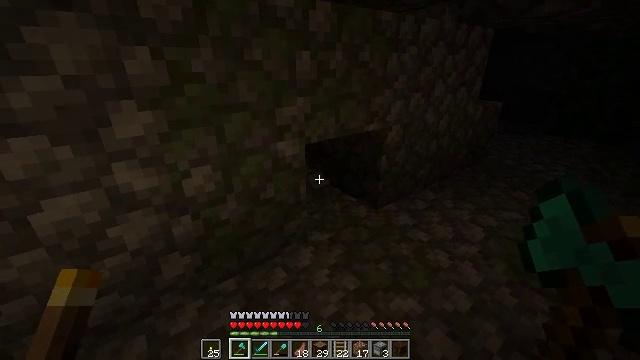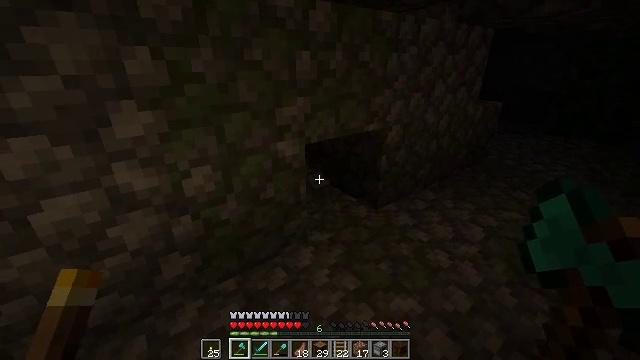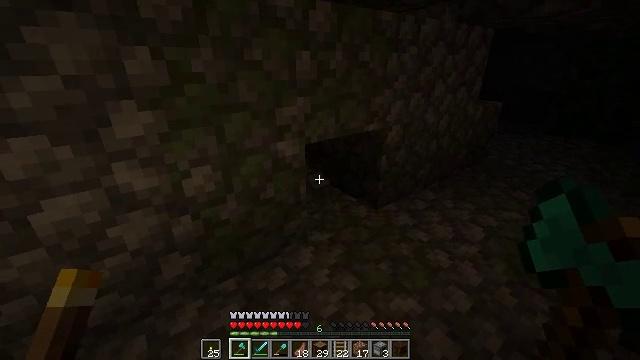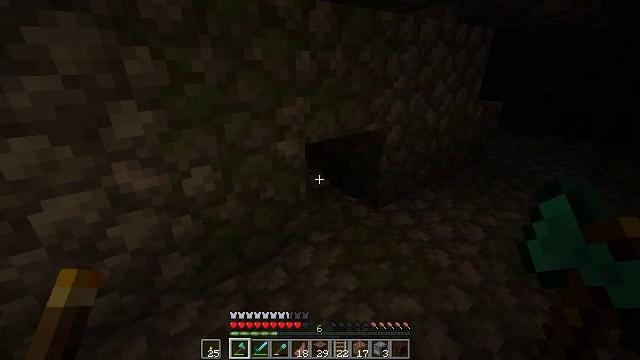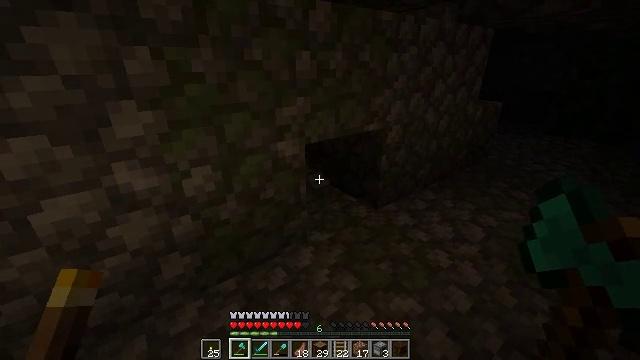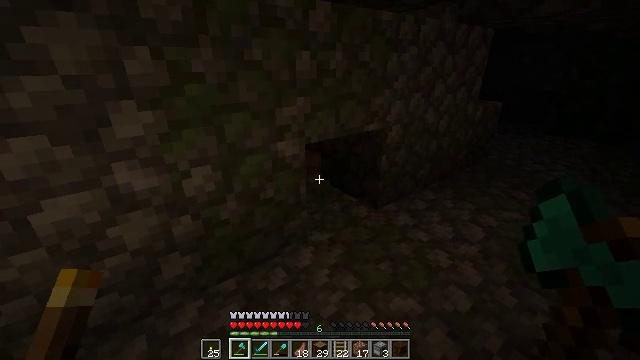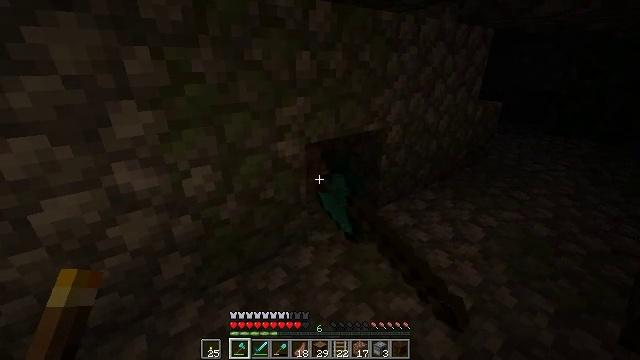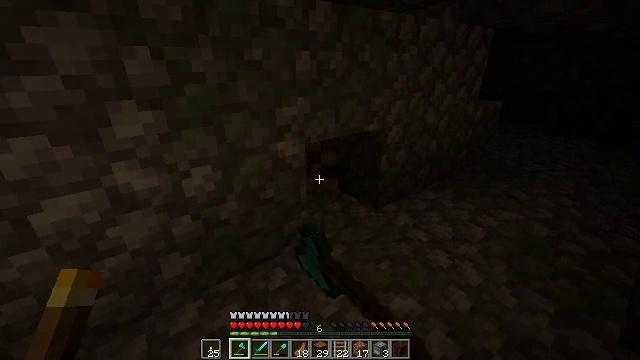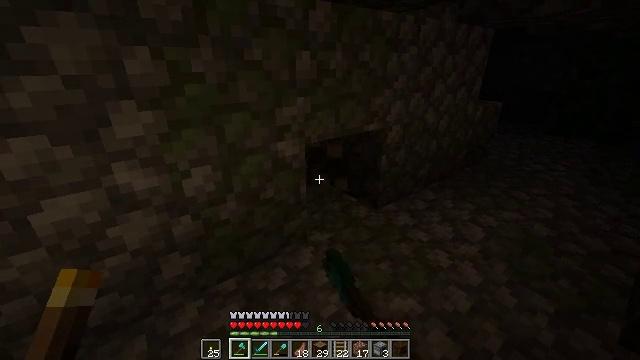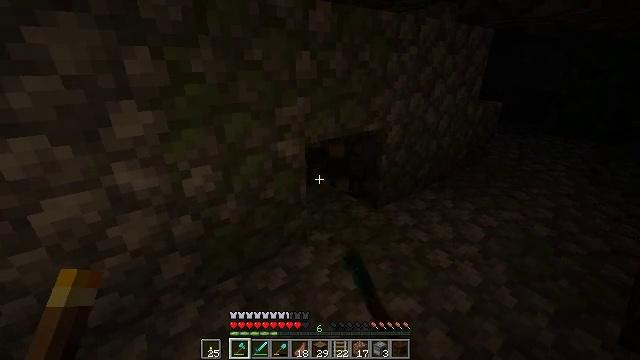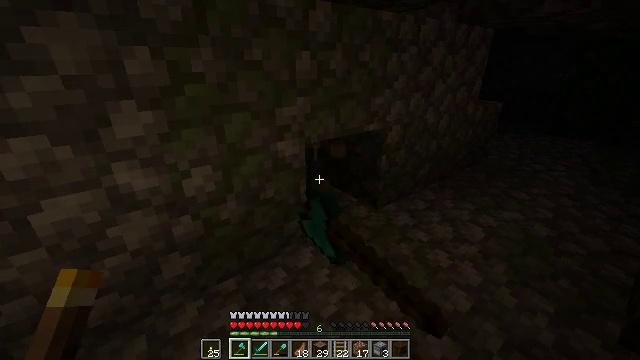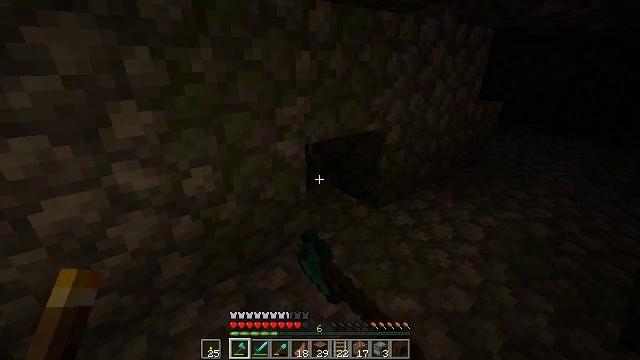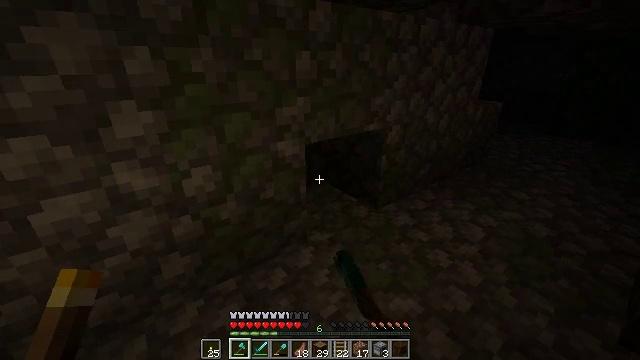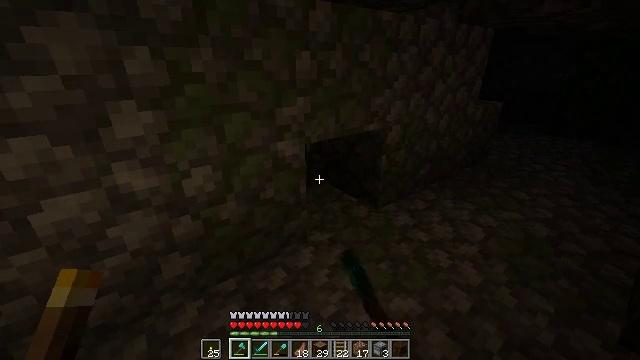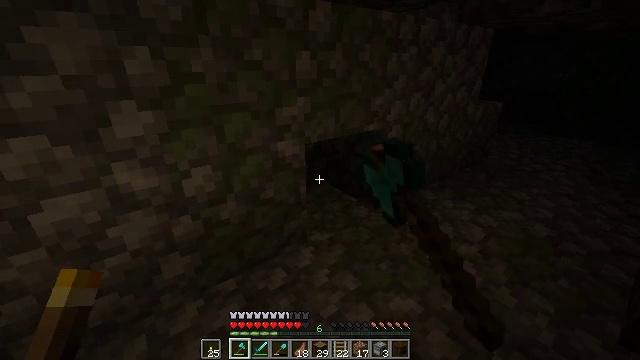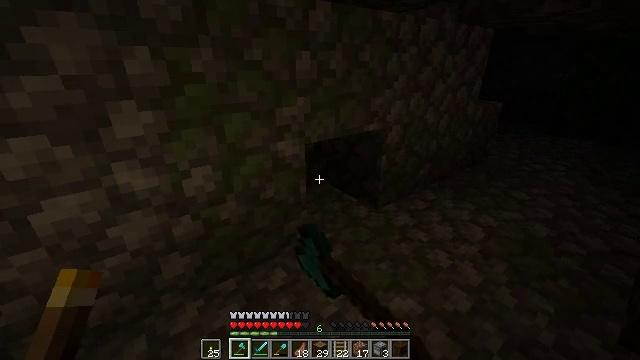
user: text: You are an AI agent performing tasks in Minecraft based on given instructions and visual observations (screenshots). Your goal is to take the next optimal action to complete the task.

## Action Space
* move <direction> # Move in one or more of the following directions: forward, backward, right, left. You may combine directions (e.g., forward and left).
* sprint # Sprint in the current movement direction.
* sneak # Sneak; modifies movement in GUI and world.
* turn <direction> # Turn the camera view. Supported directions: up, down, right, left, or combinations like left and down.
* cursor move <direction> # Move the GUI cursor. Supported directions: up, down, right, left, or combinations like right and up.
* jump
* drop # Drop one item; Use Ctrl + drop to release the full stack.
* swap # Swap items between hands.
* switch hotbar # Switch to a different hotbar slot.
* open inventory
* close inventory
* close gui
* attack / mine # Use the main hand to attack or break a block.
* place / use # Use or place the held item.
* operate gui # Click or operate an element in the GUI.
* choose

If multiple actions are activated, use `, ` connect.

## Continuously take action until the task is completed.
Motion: motion action
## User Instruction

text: Remove the tripwire hook from the setup.
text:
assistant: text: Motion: no_op
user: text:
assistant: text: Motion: no_op
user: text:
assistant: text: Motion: no_op
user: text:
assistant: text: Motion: no_op
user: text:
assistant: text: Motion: attack / mine
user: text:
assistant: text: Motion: attack / mine
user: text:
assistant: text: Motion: attack / mine
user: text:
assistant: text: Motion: attack / mine
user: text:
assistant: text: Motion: attack / mine
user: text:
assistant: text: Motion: attack / mine
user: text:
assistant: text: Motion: attack / mine
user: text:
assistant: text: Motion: attack / mine
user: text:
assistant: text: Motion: attack / mine
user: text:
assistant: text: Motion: attack / mine
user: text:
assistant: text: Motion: attack / mine
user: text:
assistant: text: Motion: attack / mine
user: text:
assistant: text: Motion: no_op
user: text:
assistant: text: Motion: no_op
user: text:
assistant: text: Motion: no_op
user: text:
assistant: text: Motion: turn right
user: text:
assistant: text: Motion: turn right and down
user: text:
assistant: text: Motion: turn right and down
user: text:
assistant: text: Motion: turn right
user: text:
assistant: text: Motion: turn right
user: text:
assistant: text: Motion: turn right
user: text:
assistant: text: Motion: no_op
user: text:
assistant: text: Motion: no_op
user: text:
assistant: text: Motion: no_op
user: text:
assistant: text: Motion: no_op
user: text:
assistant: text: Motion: move forward